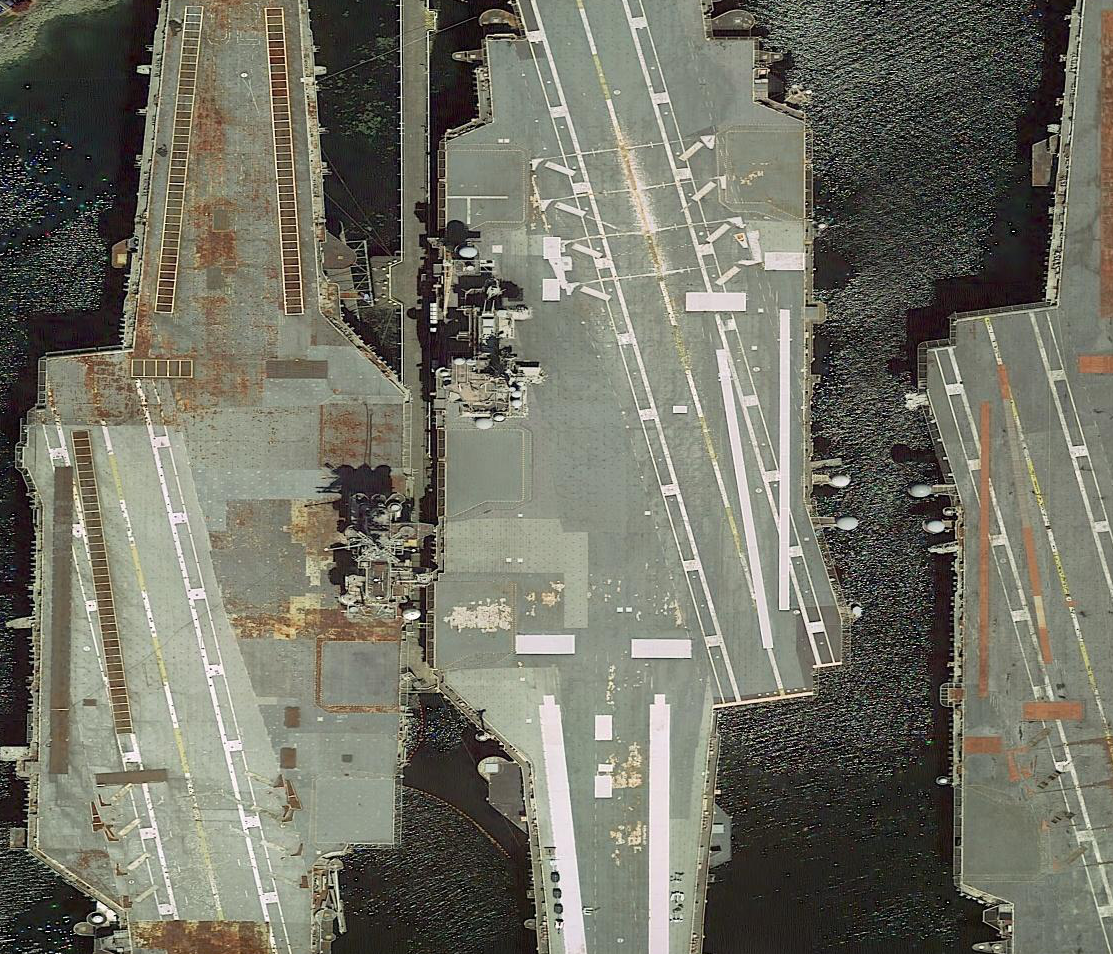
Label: aircraft_carrier